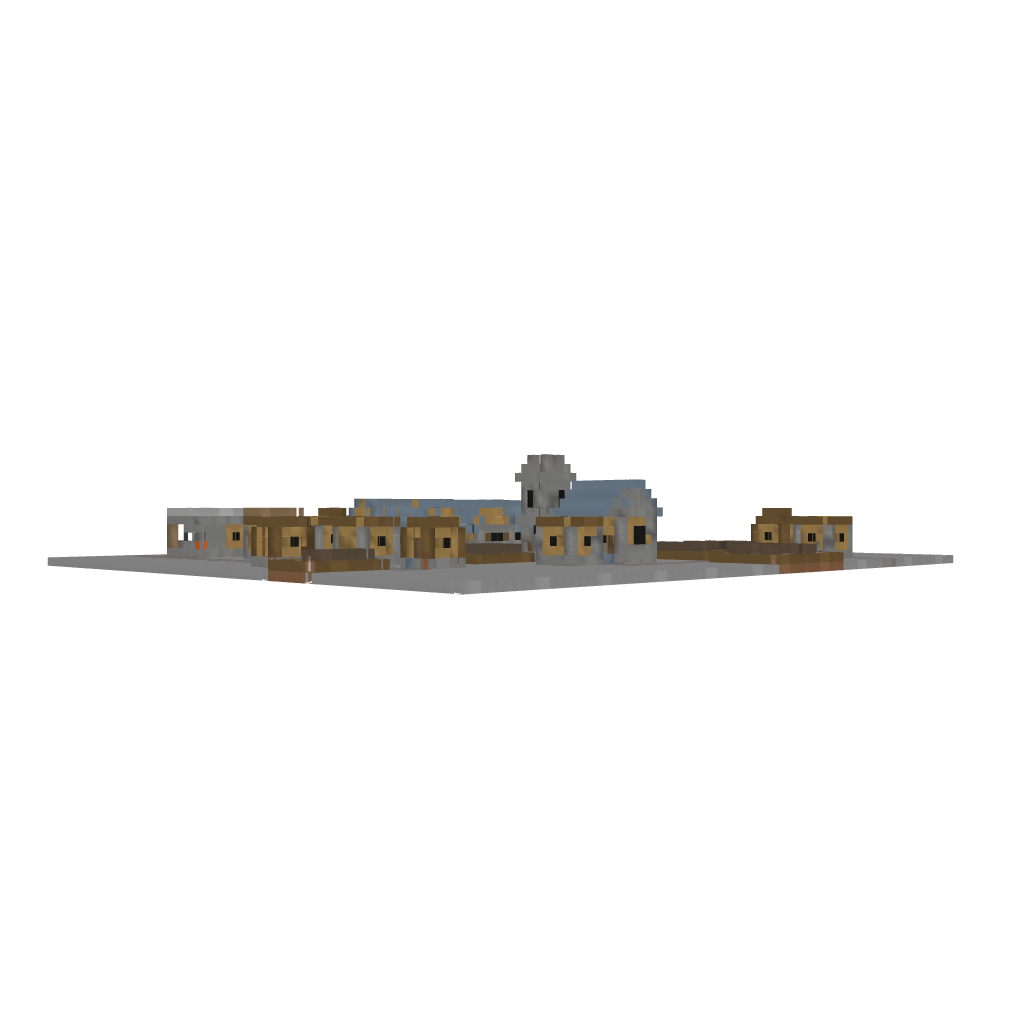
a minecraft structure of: Minecraft Village